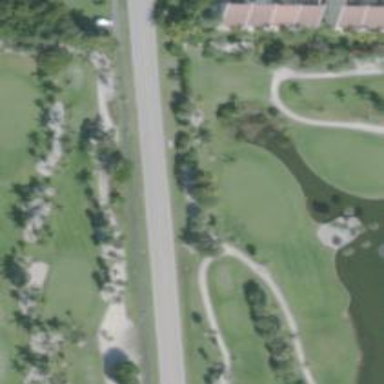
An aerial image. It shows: Pathway for golfing.